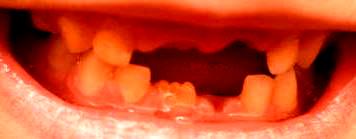
Condition: hypodontia